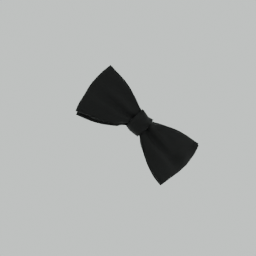
Label: people